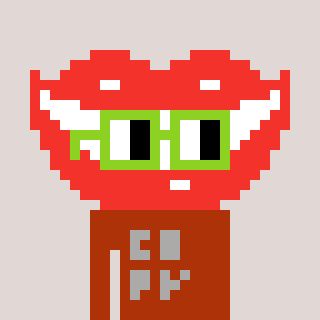
a pixel art character with square light green glasses, a smile-shaped head and a hotbrown-colored body on a warm background